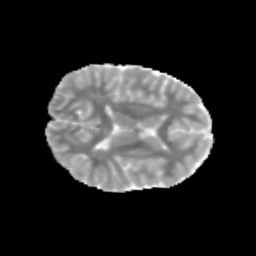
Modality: MD
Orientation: axial
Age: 10
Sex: male
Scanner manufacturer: siemens
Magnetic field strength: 3 T
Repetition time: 3.8 s
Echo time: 0.07 s